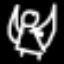
Label: angel